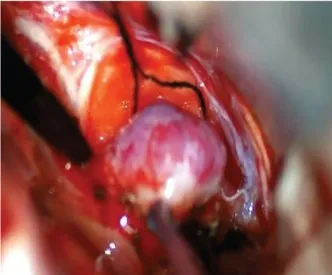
Intraoperative MPC appears as a pink soft-tissue mass (A). Histological and immunohistochemical features of MPC.
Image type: medical_photograph (other_medical_photograph)